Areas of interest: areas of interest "Tianfu Badminton Court"
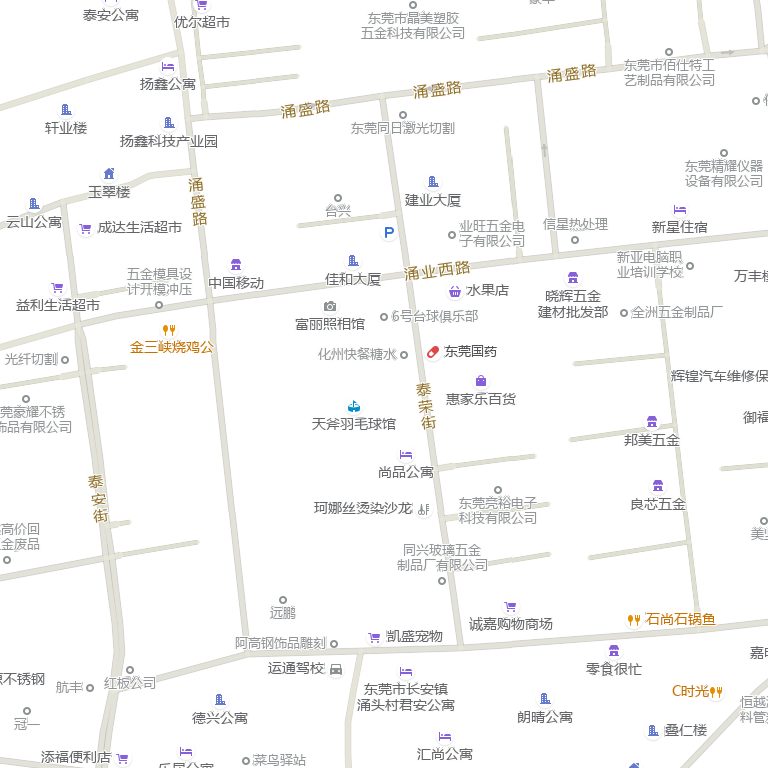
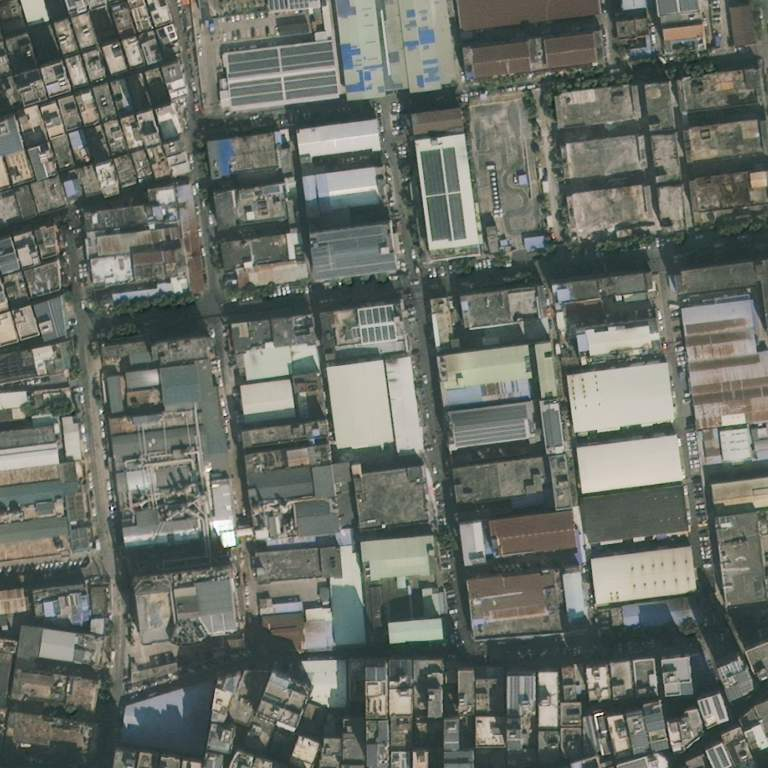